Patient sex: M
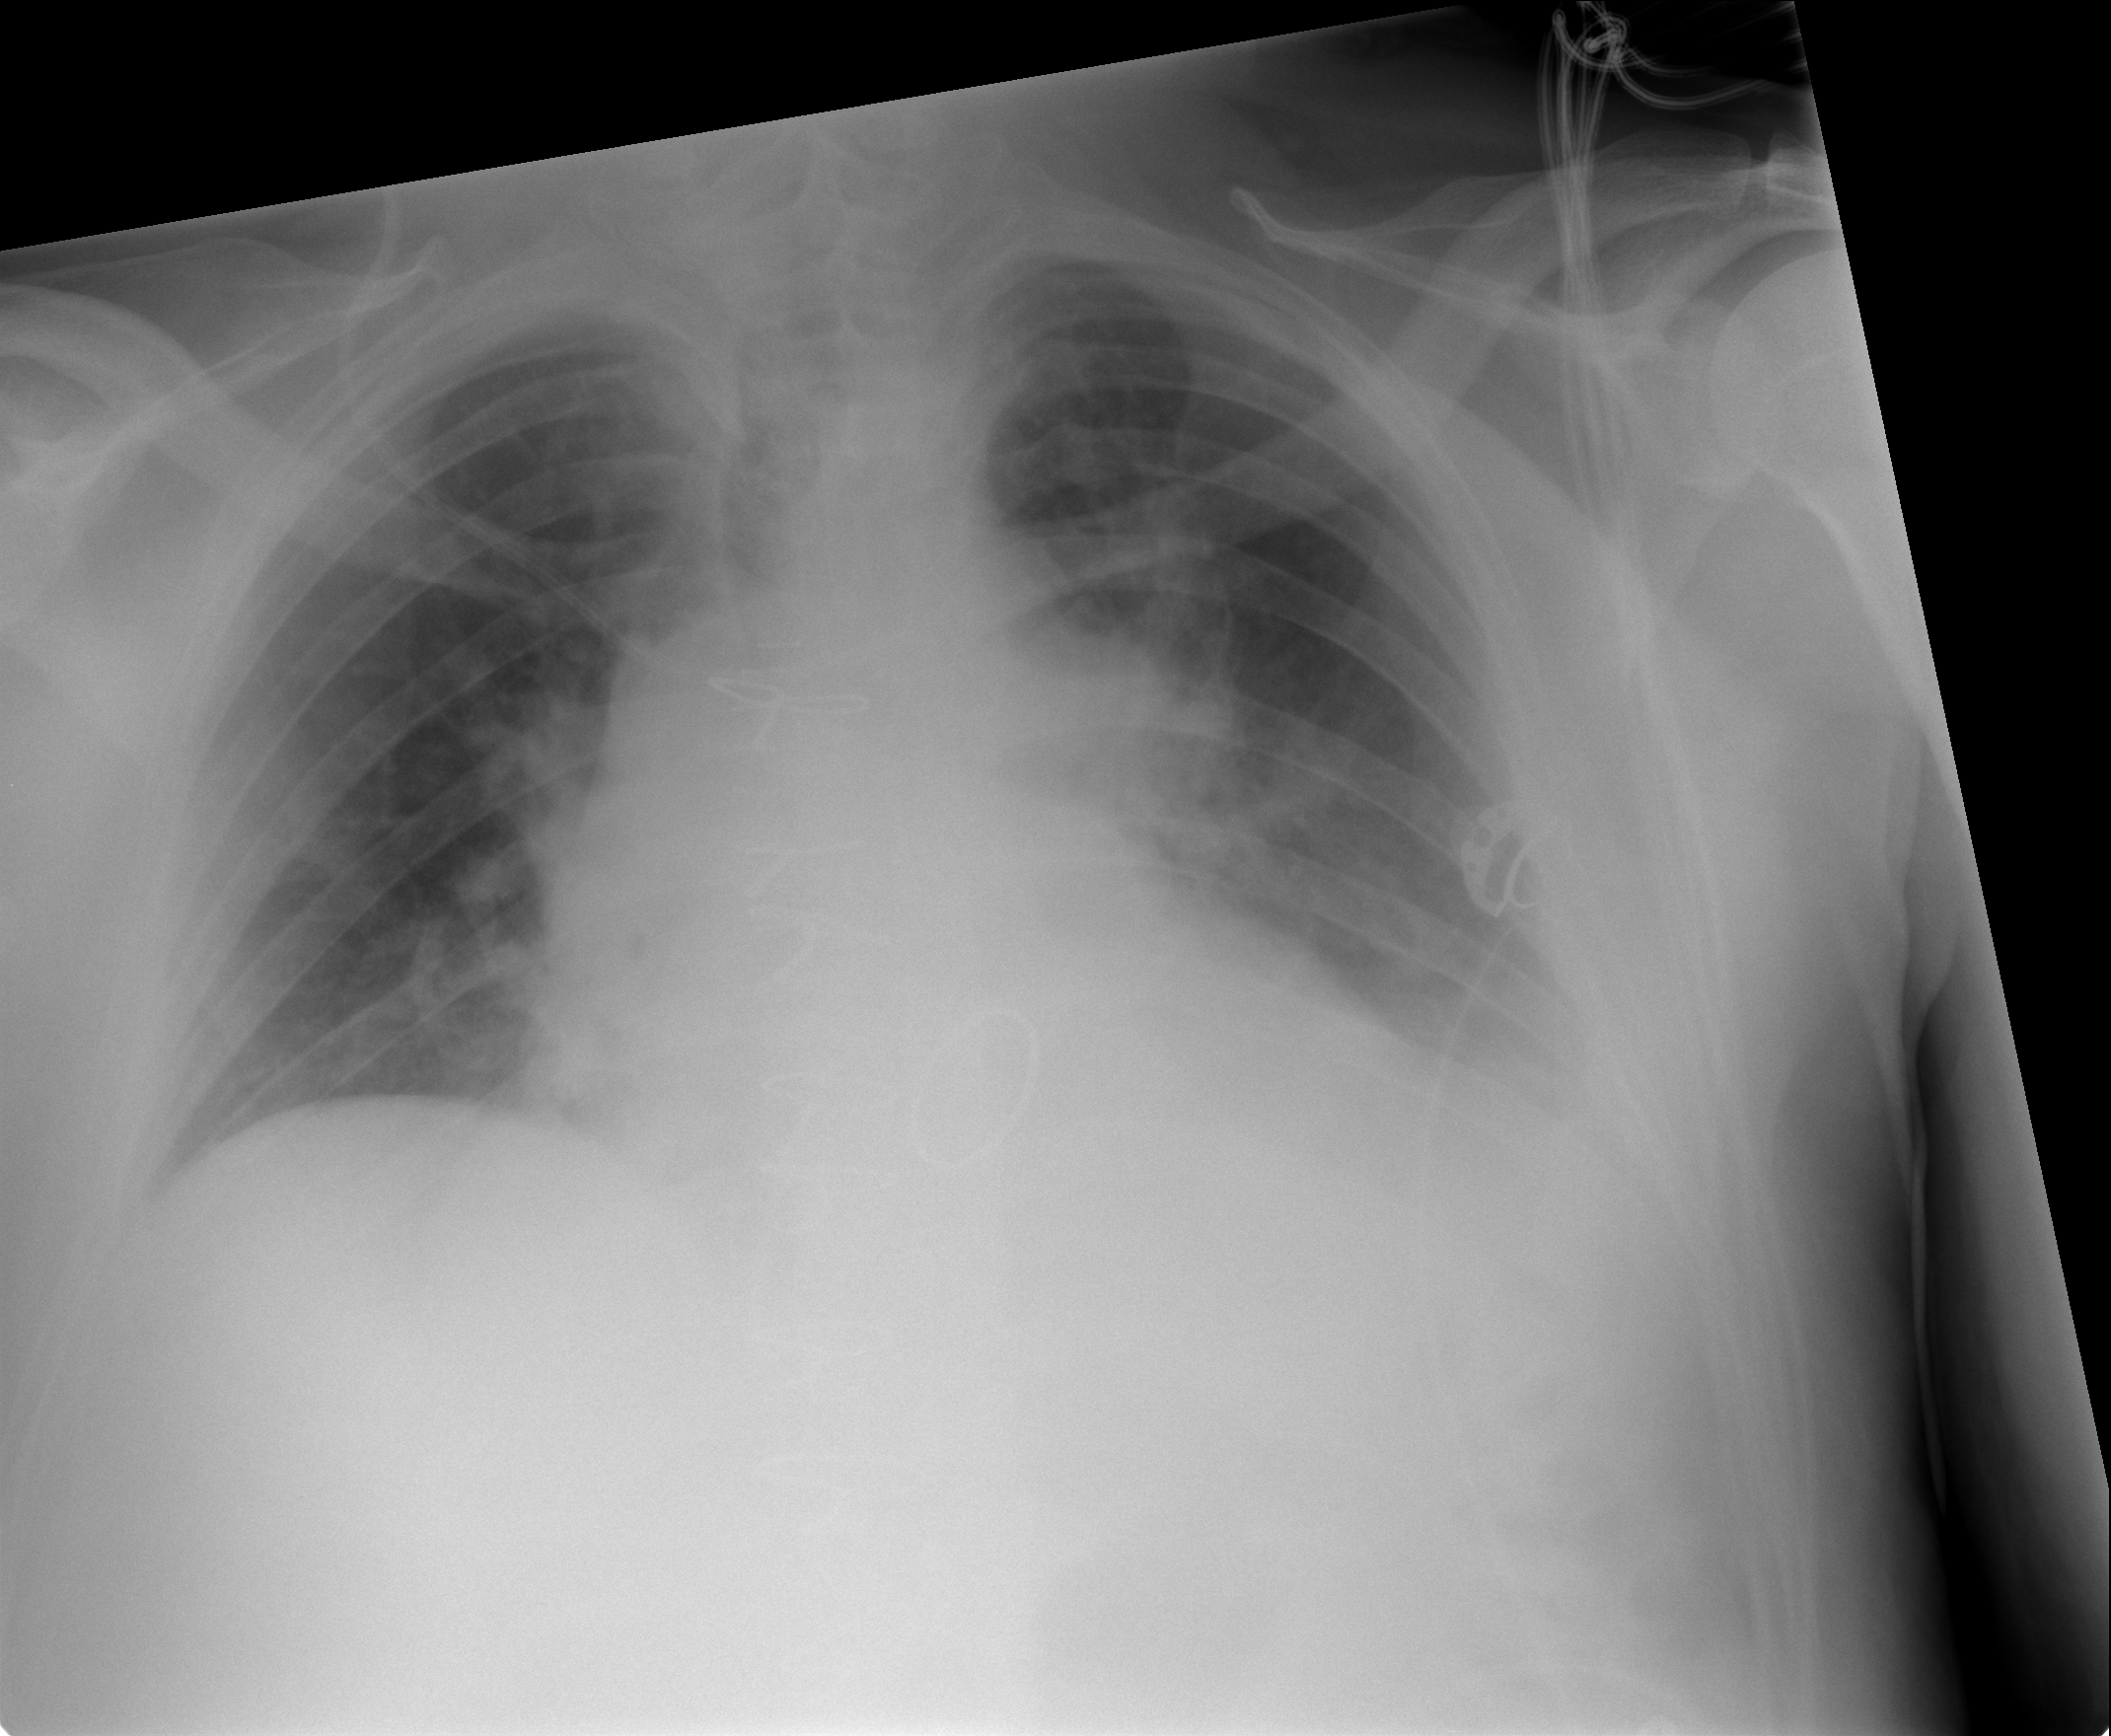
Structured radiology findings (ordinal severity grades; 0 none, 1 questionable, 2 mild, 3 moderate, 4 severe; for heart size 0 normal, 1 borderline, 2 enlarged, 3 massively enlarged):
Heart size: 2
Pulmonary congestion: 1
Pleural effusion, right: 1
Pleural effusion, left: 2
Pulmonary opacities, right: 0
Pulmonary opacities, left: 0
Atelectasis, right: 1
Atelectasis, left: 2